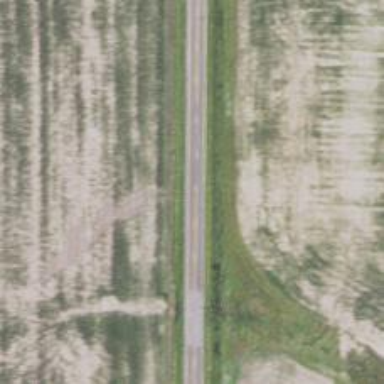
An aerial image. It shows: Tertiary road.